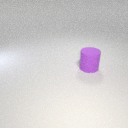
large purple rubber cylinder